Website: crate-barrel
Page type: account-selection
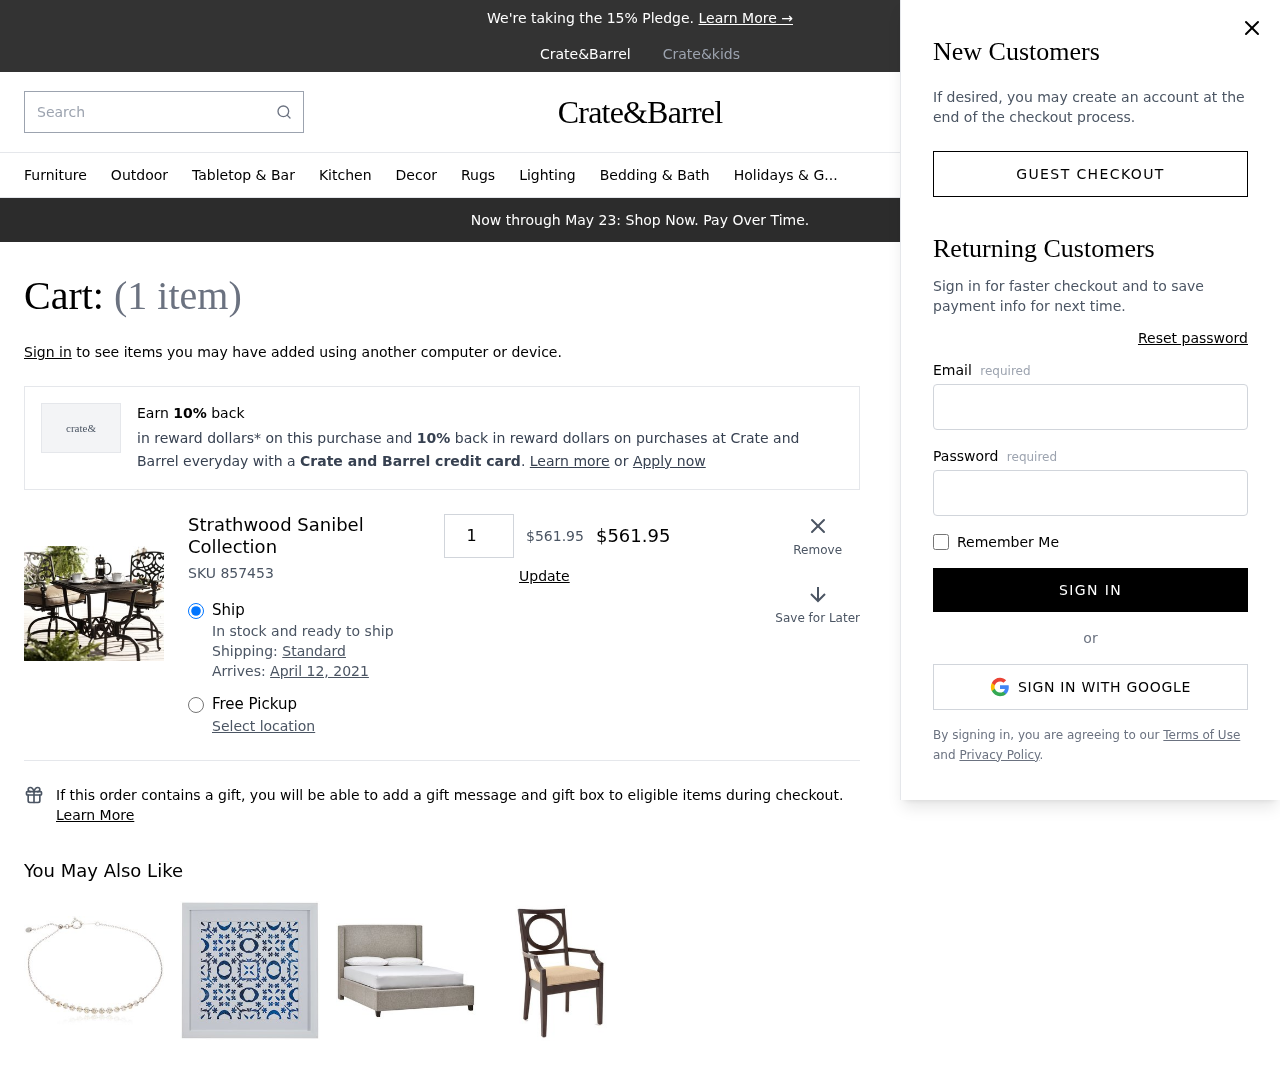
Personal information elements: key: PII_EMAIL
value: amycohen@hotmail.com
Product elements: key: PRODUCT1_NAME
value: Strathwood Sanibel Collection
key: PRODUCT1_PRICE
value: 561.95
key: PRODUCT1_QUANTITY
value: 1
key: PRODUCT1_SKU
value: SKU 857453
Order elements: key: ORDER_NUM_ITEMS
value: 1
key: ORDER_DELIVERY_DATE
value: April 12, 2021
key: ORDER_SUBTOTAL
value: $561.95
Search elements: key: HEADER_SEARCH
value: Search